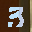
Label: 3